Question: In one project, the names of my GUI controls are being changed at compile time.
Say, for example, I have a Label control named **lblRow0Col1".
I noticed my code was failing to find the control by name:
'''
Private Sub Button1_Click(sender As Object, e As EventArgs) Handles Button1.Click
For Each ctrl As Control In Controls ' .Find("Label*", False)
If ctrl.Name = "lblRow0Col1" Then
ctrl.Text = DateTime.Now.ToShortDateString()
End If
Next
End Sub
'''
So, I stepped through that routine and found the control I needed had been renamed to what looks like a GUI string.
'''
lbl.Name = "07178f89-6fdd-47c7-9f84-d4d661df7554"
'''

I created a test project to see what was going on, but this is not happening in the test project.
Is there a VS setting that tells the compiler to scramble the control names?
How do I stop this behavior?
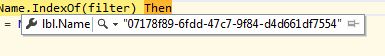
Answer: OK, I've been looking at the code for that routine that populates a "details view" screen.
Before, I was filling the detail screen as soon as the Inventory Item variable changed.
I got to thinking that people rarely view the details screen, so why not just populate it after the screen was displayed? I had an event for "after displayed", so I moved it there.
Well, I just moved it back ...and the odd behavior went away.
I don't know what the issue was that caused that to happen, though.
The Label controls should have already been generated, but it acts like they were not until the tab screen they were on was selected.
So, there's an answer, but I'd rather someone explain to me what I did wrong.